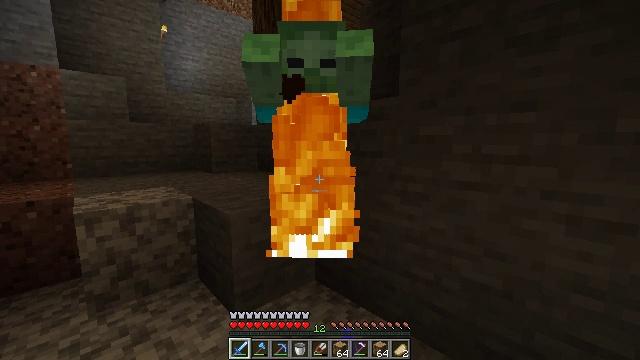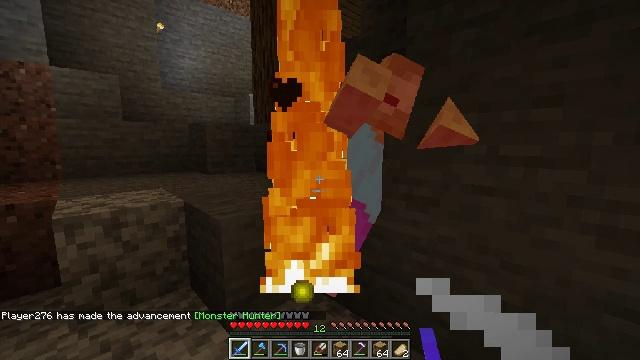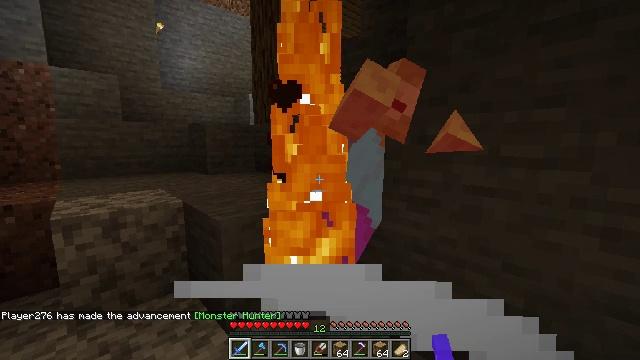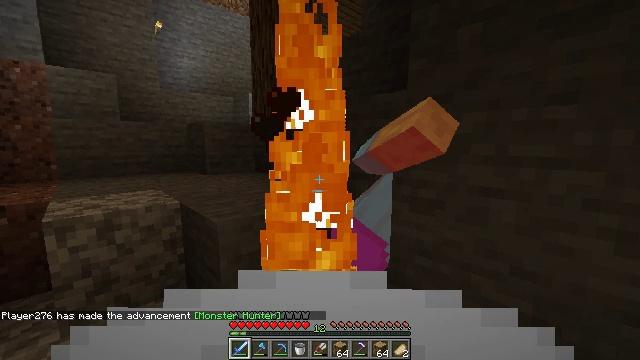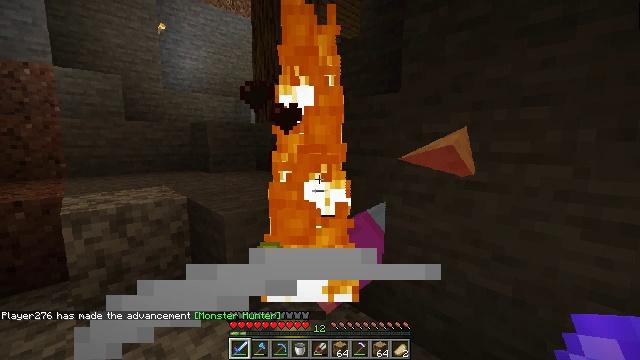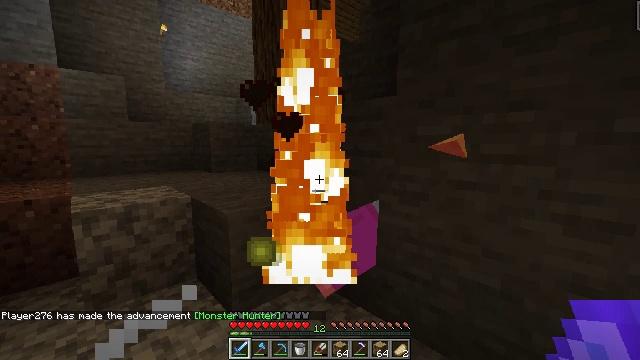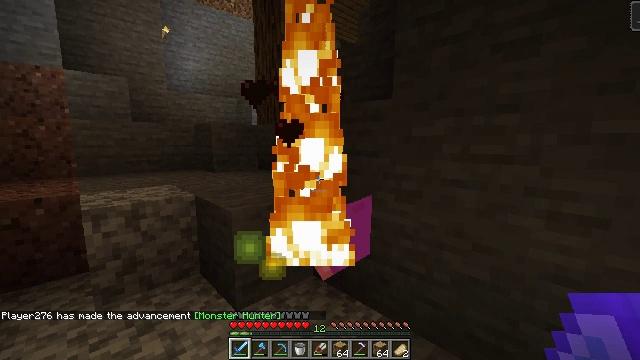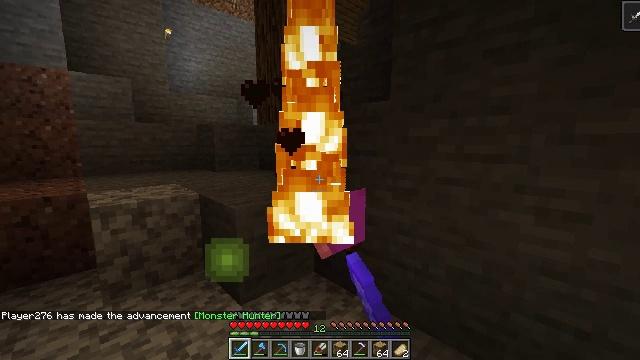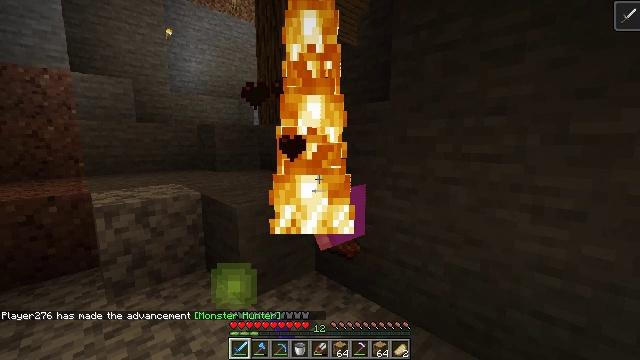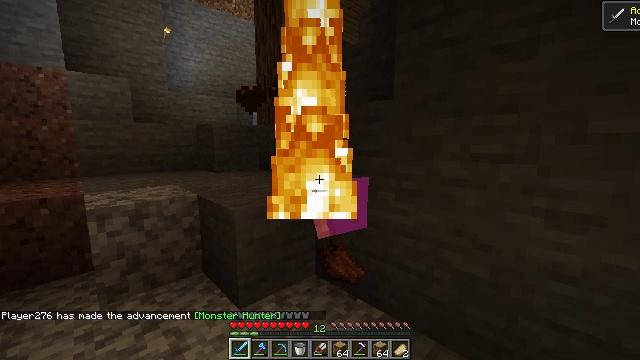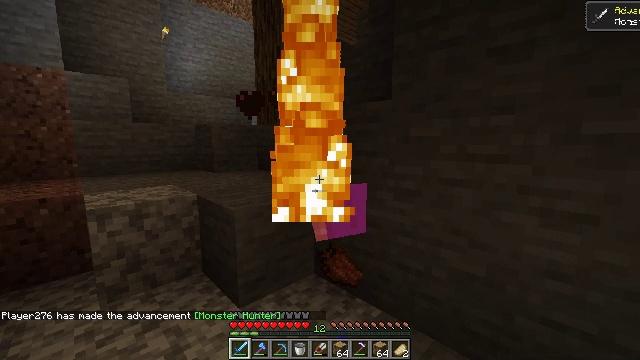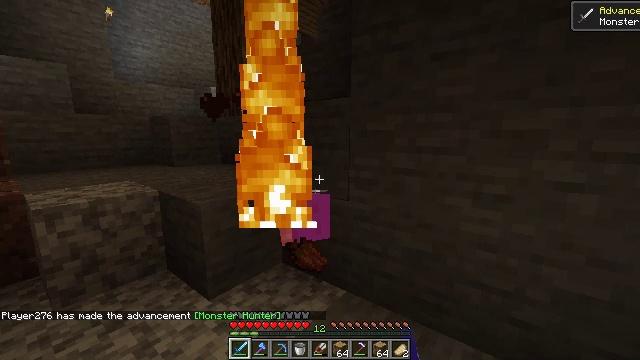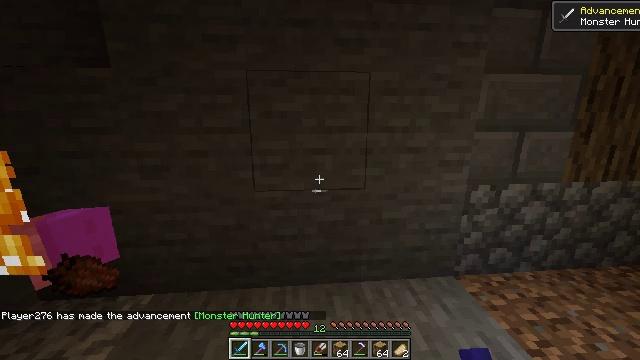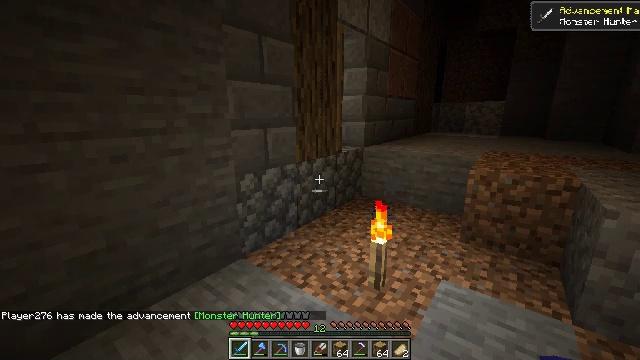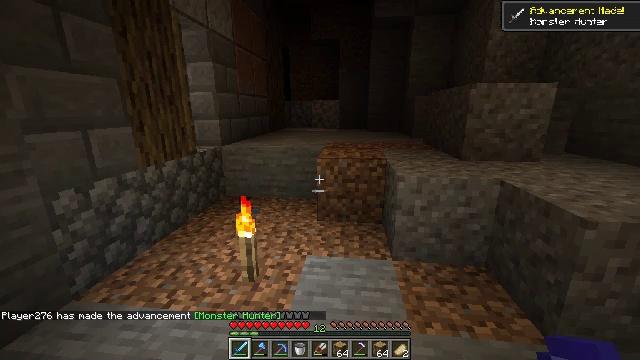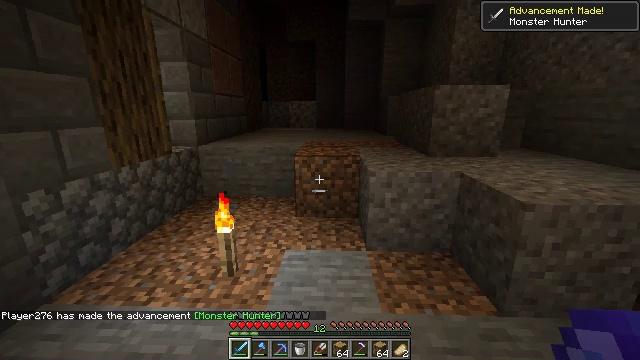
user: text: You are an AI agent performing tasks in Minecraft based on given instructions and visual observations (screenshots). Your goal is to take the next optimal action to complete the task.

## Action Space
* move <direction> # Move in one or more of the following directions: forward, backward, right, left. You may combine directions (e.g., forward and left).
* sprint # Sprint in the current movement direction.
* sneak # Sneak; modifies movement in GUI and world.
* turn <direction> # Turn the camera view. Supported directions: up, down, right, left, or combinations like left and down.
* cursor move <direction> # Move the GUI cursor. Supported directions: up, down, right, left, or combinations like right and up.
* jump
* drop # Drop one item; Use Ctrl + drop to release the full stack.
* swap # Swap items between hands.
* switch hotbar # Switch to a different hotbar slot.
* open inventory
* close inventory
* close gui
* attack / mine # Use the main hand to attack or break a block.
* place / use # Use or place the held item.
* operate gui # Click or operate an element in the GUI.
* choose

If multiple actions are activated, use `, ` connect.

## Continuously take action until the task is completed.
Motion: motion action
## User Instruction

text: Break the polished diorite block.
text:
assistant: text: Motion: move forward
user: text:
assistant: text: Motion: move forward
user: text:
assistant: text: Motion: move back
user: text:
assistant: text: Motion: move back
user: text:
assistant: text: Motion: move back
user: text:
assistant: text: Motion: move back, attack / mine
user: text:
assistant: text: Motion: move back, attack / mine
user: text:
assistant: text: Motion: move forward, attack / mine
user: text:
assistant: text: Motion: move forward
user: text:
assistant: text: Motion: move back
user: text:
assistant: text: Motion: move back, turn right and down
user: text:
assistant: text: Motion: move back, turn right and down
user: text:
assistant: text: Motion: move back, turn right
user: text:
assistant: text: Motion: move back, turn right
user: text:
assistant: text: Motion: move back, turn right
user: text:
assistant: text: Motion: move back
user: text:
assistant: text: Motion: move forward
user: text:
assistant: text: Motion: move forward
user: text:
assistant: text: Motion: move forward
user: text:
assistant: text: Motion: move forward
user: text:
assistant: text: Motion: move forward
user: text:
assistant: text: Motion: move forward
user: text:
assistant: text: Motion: move forward and move left, turn left
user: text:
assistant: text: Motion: move forward and move left, turn left and up
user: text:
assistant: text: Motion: move forward and move left, turn left and up
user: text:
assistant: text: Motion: move forward, turn left and up
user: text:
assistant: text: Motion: move forward
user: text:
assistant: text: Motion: move forward
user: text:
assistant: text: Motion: move forward
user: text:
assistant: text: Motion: move forward